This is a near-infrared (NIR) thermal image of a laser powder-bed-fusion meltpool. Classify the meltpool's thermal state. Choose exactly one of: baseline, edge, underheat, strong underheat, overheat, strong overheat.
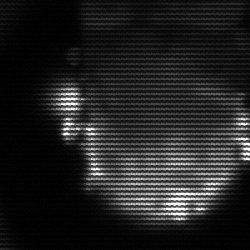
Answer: baseline